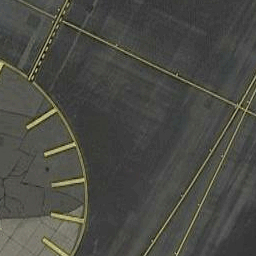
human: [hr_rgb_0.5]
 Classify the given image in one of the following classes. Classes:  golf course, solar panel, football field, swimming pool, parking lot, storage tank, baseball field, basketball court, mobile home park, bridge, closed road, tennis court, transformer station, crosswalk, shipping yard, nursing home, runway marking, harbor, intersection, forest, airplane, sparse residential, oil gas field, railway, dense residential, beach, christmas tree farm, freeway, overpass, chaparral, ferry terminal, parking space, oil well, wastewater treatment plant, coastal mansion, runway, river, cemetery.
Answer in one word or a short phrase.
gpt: runway marking